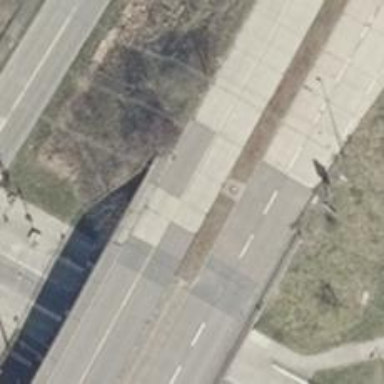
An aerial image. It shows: Asphalt surface with no sidewalk.